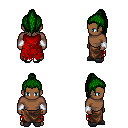
a pixel art fantasy rpg character, male body template, human, dark skin, red tattered cape, robe skirt, green long topknot hairstyle, white cloth bracers, gray slippers, four views (front, back, left, right), 2x2 character sprite sheet, small pixel art, hard edges, no anti-aliasing